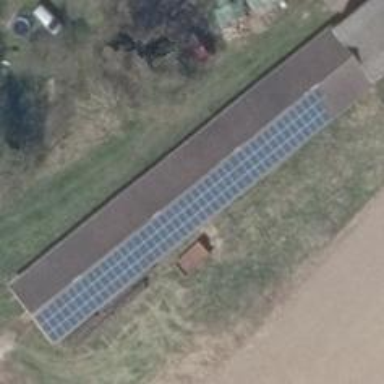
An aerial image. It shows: Solar-powered generator using photovoltaic technology. This small installation generates electricity through solar photovoltaic panels.